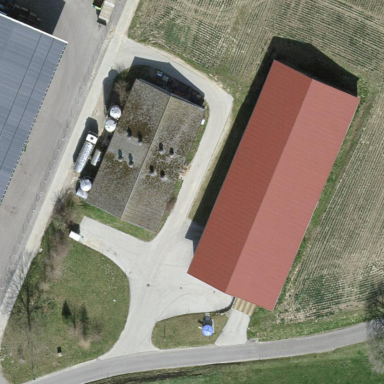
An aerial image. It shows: Farmyard area.